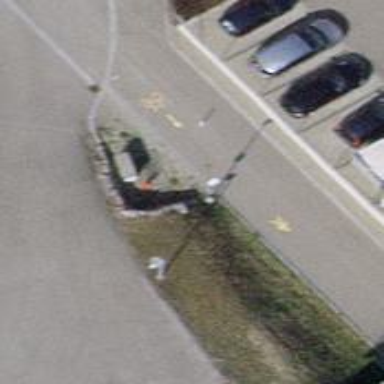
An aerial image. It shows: Street cabinet.